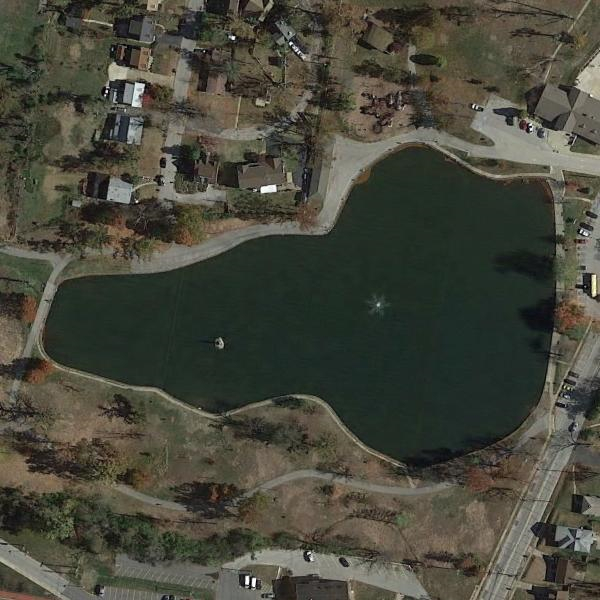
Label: Pond